【题型】填空题　【知识点】平面几何　【难度】easy
已知：如图, 在 $\triangle ABC$ 中, 已知 $AB = AC$, $\angle BAC = 36^\circ$, 将 $\triangle ABC$ 绕点 $C$ 顺时针旋转到 $\triangle A_1B_1C$, 使点 $B_1$ 落在 $AC$ 上, 那么 $\angle AA_1B_1$ 的度数是\_\_\_\_\_\_$^\circ$。

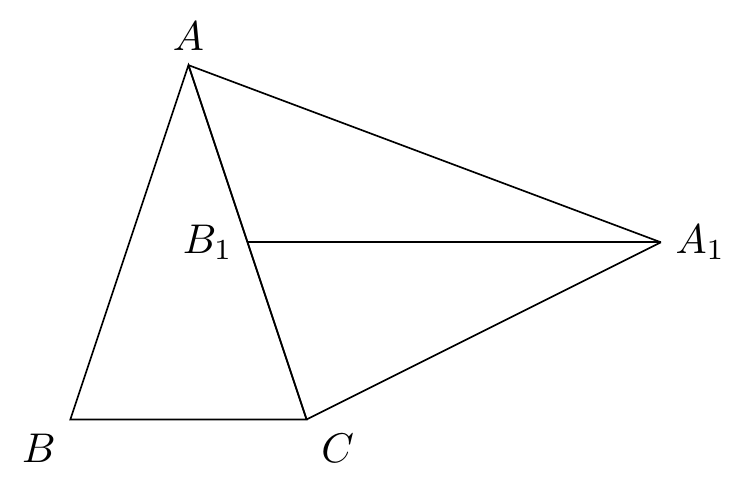
【解答】
解：$\because$ $AB = AC$, $\angle BAC = 36^\circ$,

$\therefore$ $\angle ACB = \angle ABC = (180^\circ - 36^\circ) \div 2 = 72^\circ$,

由旋转得：$\angle ACA_1 = \angle ACB = 72^\circ$, $\angle B_1AC = \angle BAC = 36^\circ$, $AC = A_1C$,

$\therefore$ $\angle AA_1C = (180^\circ - 72^\circ) \div 2 = 54^\circ$,

$\therefore$ $\angle AA_1B_1 = \angle AA_1C - \angle B_1AC = 54^\circ - 36^\circ = 18^\circ$,

故答案为：18。